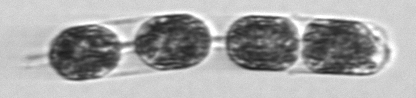
Label: Hemiaulus